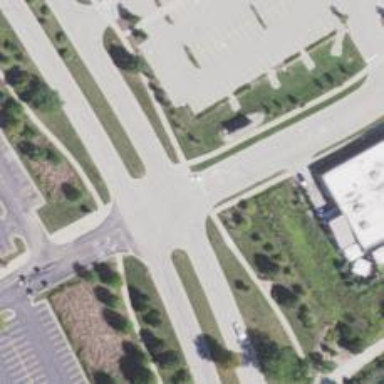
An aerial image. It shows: Footway crossing.